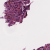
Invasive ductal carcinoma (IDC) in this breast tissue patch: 0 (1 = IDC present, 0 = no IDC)